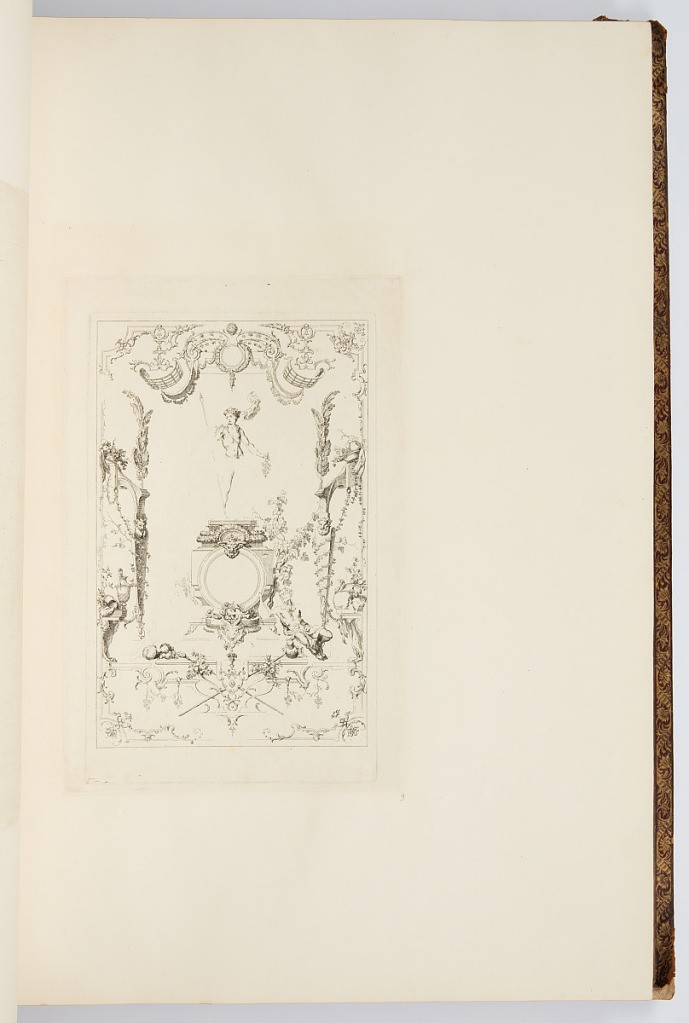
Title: BACCUS
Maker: Claude Gillot, French, 1673–1722
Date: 1729–37
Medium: Etching on laid paper
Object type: Bound print
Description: Plate of arabesques with the figure of Bacchus at the center under a baldachin. The second state of the plate before engraving and before lettering (see 1921-6-224-9 for the lettered version).